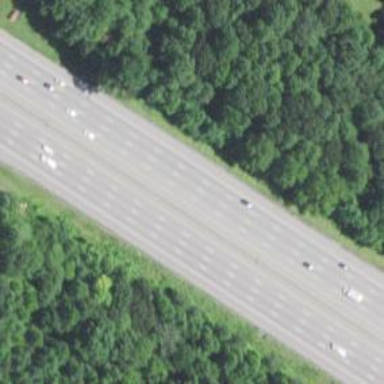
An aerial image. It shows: Asphalt motorway.